Question: I need to process a series of curves like the one show below. What I want to do is to select the parts of the curve that are "flat", i.e. the colored parts (ignore the different colors). I can of course do it manually, as I did for this figure, but it is a long a tedious task. I could not find a function or package that can do that - mostly because I am not sure how to call this type of analysis. Can somebody point me in the right direction?

'''
x <- c(2891.772,7143.258,13610.388,25692.848,48727.260,79326.336,96609.834,92664.960,76867.428,61821.760,51122.910,43083.040,39840.163,37286.424,34921.704,33515.898,32583.036,31997.868,32203.850,31092.060,30280.570,29822.526,29493.870,29405.694,29603.545,28848.582,29283.450,29159.202,29420.724,28916.718,29088.060,28846.578,28878.642,28310.508,28798.560,28685.256,28422.732,28134.156,28373.634,28355.813,28496.880,27905.700,28116.447,28293.627,9116.107,6371.718,4539.060,3203.200,1992.978,1320.636,861.992,638.911,478.956,313.626,231.231,151.302,106.318,98.392,65.130,49.098,38.076,40.080,36.072,28.056,37.074,28.224,42.084,38.114,25.050,24.048,33.066,35.070,26.052,26.052,16.160,24.048,23.069,17.034,31.093,22.044,19.038,21.042,27.081,25.050,23.023,20.040,19.019,21.063,32.064,21.042,20.060,21.042,21.042,25.200,21.021,17.051,18.036,19.038,26.052,25.050,4.048,25.050,25.050,13.026,25.050,22.044,20.040,19.038,19.038,17.017,30.060,17.017,18.036,20.040,24.048,16.032,15.015,18.036,16.016,10.020,14.028,16.032,16.128,24.048,19.038,20.040,17.017,12.024,17.034,19.057,16.032,12.024,15.045,16.032,27.054,15.030,320.640,5997.972,24837.289,61030.818,104415.311,125609.718,117072.678,91065.379,65335.410,47371.554,36088.032,29700.836,25411.005,23390.688,21863.984,20463.443,20130.180,19619.160,19304.741,18867.660,18280.488,18246.576,18151.230,18051.030,18097.122,17686.302,17769.468,17500.483,17615.689,17409.750,17171.274,17369.670,17222.376,17640.210,17519.401,17291.514,17452.200,17566.549,17579.088,18287.699,17627.725,17835.600,17848.626,17774.163,18295.518,18281.490,18242.224,20795.508,33304.615,47859.528,68305.338,77375.442,77291.274,73746.900,70728.174,70676.395,69709.640,69602.928,69859.953,69732.663,71487.690,71840.800,70562.492,72048.810,70596.912,71397.510,72172.871,70747.677,71460.636,71211.060,71017.752,71285.286,72170.052,72483.678,72126.966,71505.726,72755.220,72148.008,54343.731,42154.140,33928.481,28074.036,21933.780,16357.650,12583.116,10036.032,8659.284,8279.526,8248.464,8999.964,9923.808,11421.161,12934.818,14374.360,15590.118,16705.689,18170.072,19323.570,20167.147,21160.236,21244.404,22014.942,22510.932,22795.500,23483.874,23582.559,23494.471,24271.446,24106.116,24194.170,24452.808,24526.956,24093.090,24822.546,24805.512,25136.172,25008.802,25417.023,24888.864,25402.704,24886.436,24721.344,24470.844,24631.164,24726.354,24606.114,24826.802,24969.840,24717.336,24412.728,24395.969,24439.415,24711.324,44541.906,65939.616,126498.360,224679.462,258782.532,214498.140,160828.014,123817.140,104069.724,94299.051,88682.010,84510.684,83337.306,82116.613,81277.230,81206.088,80375.430,80781.620,79833.348,81957.034,81954.582,83004.678,83084.001,82011.696,80649.978,80587.854,80514.708,79381.446,80502.422,80047.000,81602.074,80374.402,81839.352,80076.511,79584.852,79633.185,78967.620,78584.506,43499.826,31657.188,22512.335,16062.042,11563.080,7580.674,4479.942,2414.820,1388.772,729.456,447.447,306.612,208.416,142.284,160.320,121.121,126.252,119.238,83.166,91.182,75.150,78.156,76.152,82.246)
'''
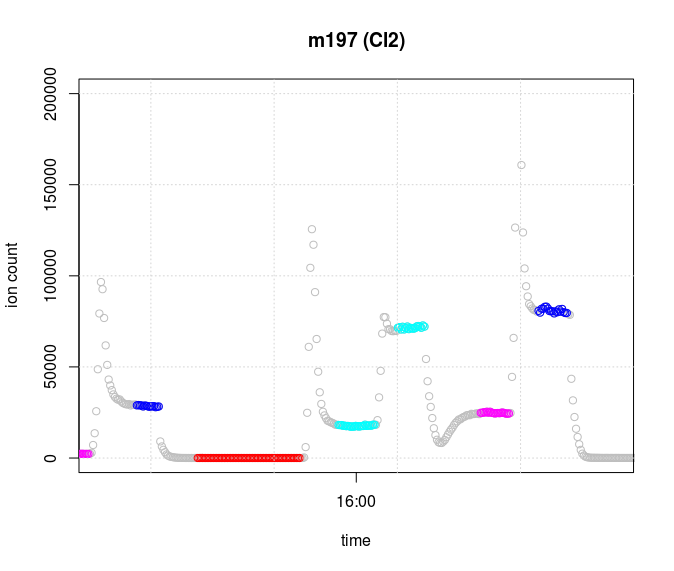
Answer: Using 'diff' should be a good start:
'''
y[diff(y)==0]
'''
where 'y' here is your "ion count" vector.
### EDIT since OP add some data( but corrupted):
'''
y <- scale(y)
tol <- 1e-2;
y[abs(diff(y))<tol]
'''
### add a solution using OP data:
'''
y <- scale(da)
plot(y)
tol <- 0.01;
col = ifelse(abs(diff(y))<tol,'red','blue')
plot(y,col=col,pch='.',cex=3)
'''